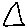
Label: triangle